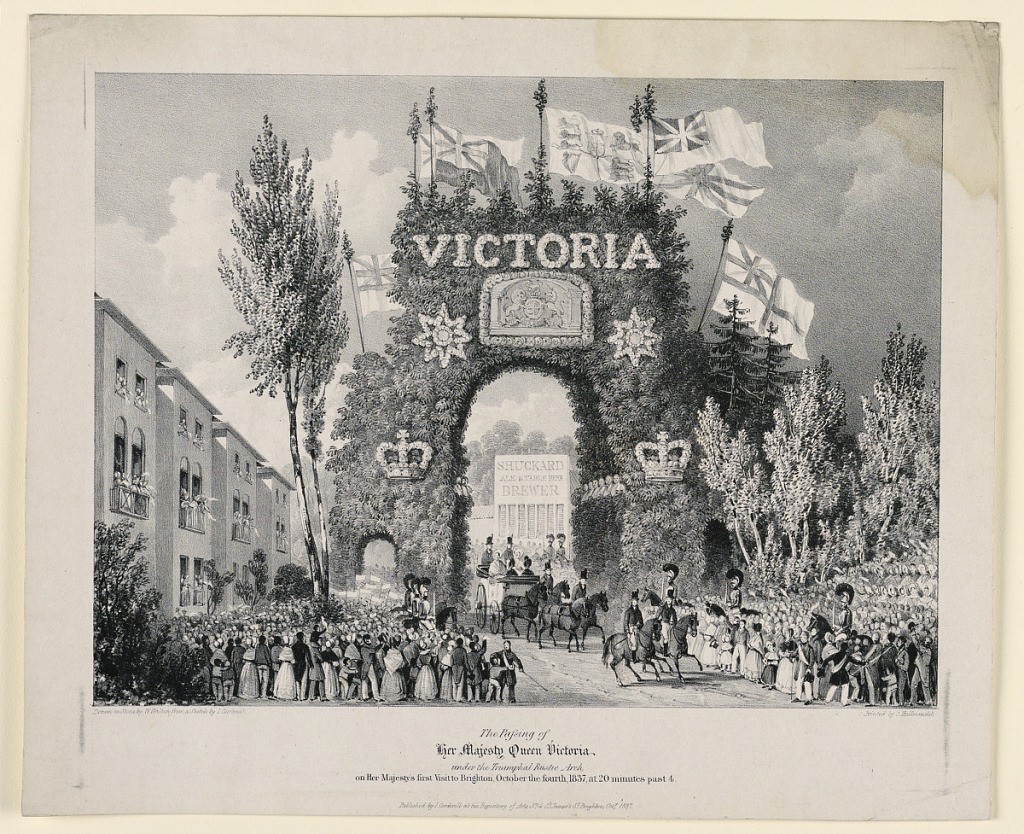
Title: The Passing of the Queen
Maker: W. Walton
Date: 1837
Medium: Lithograph Support: white wove paper
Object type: Print
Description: Horizontal format; in the center of the composition, the Queen's open carriage is shown passing through an enormous triumphal arch composed of foliage and inscribed above: Victoria. Spectators on both sides of the road; people wave from windows of houses, left. (EMB '53)